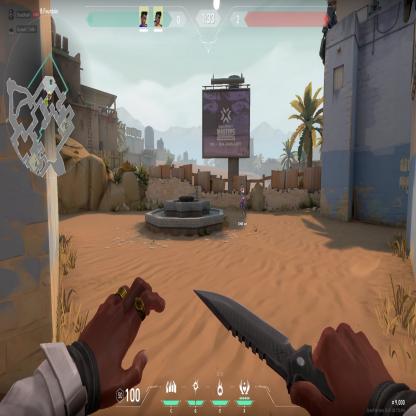
Label: teammate